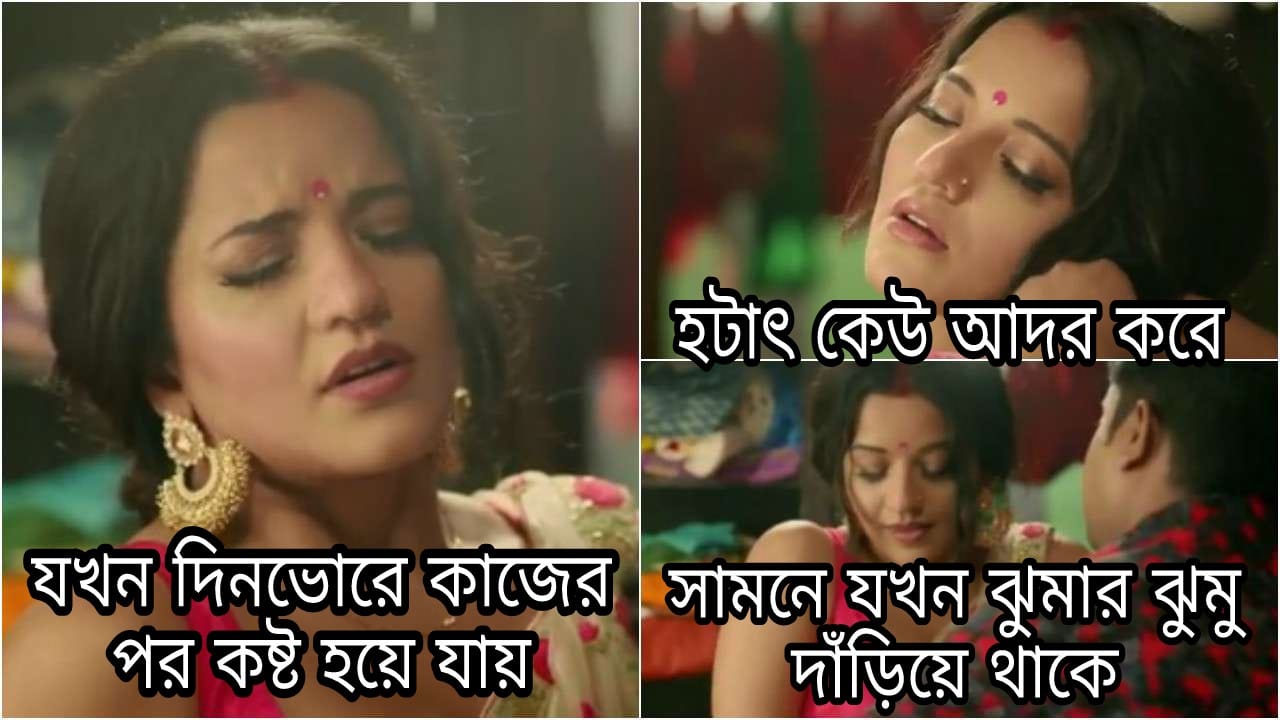
Caption:  যখন দিনভোরে কাজের পর কষ্ট হয়ে যায়    হটাত কেউ আদর করে    সামনে যখন ঝুমার ঝুমু দাড়িয়ে থাকে
Label: hate